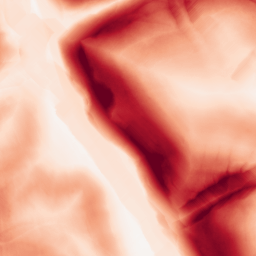
Category: morphological
Decomposition family: morphological_gradient
Decomposition parameters: size: 15
shape: diamond
Upsampling method: lanczos
Upsampling parameters: scale: 2
Upsampling scale: 2